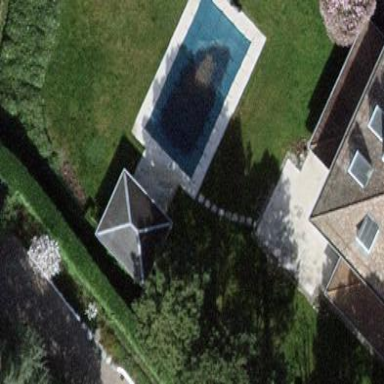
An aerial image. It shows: Swimming pool located in leisure land.